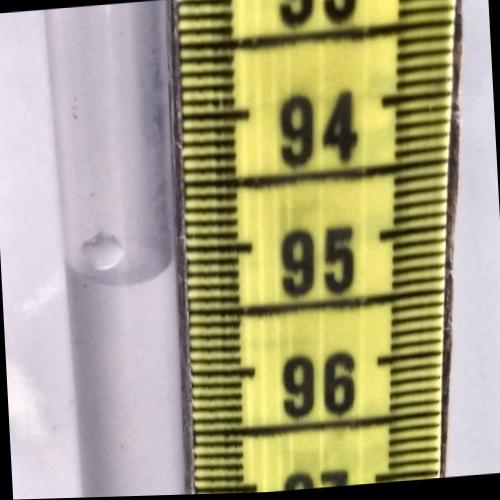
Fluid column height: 95.2 cm